Interaction volume radius: 5 \u00c5
Interaction volume height: 30 \u00c5
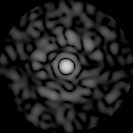
Disorder parameter: 0.8681